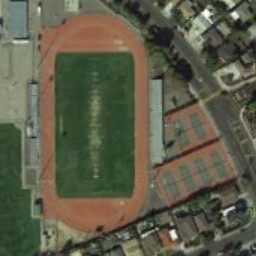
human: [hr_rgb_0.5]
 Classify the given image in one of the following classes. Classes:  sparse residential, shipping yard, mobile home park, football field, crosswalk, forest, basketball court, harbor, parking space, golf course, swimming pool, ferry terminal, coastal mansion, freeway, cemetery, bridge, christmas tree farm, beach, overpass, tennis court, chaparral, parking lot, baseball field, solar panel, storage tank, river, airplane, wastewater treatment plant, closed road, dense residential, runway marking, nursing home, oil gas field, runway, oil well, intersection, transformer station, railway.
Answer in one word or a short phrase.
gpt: football field